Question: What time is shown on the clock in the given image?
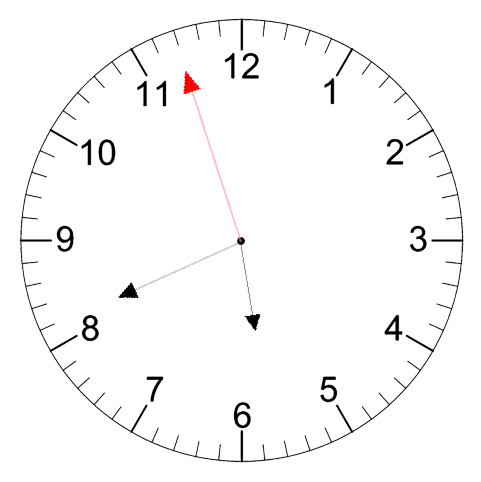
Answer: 05:40:57